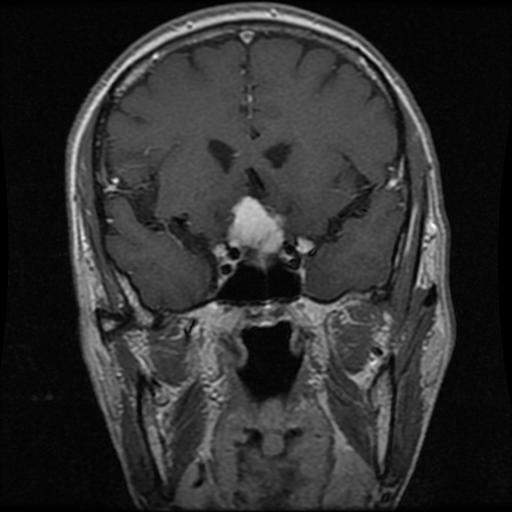
Label: meningioma